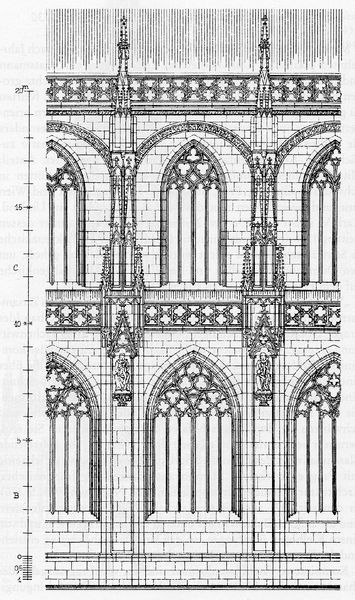
Titel: Heiligkreuzkirche in Schwäbisch Gmünd
Standort: Schwäbisch Gmünd, Heiligkreuzkirche (EU - D - BW)
Schlagwörter: gott, ausschnitt, fenster, schwarz, skizze, weiss, zeichnung, dach, gebäude, ornament, wand, architektur, steine, kirche, gotik, turm, ansicht, bogen, mauer, ziegel, figuren, detail, ornamente, verzierung, bögen, türme, schwarz-weiß, schema, spitzbogen, jesus, geistliche, heilige, rosetten, maßwerk, aufriss, maßstab, fiale, fischauge, verzert, kathedrahle aufriss, scgema, lanyettfenster, spitzebogen